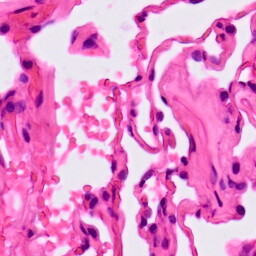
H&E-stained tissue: Lung